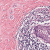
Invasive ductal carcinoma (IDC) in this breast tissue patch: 0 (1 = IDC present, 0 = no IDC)